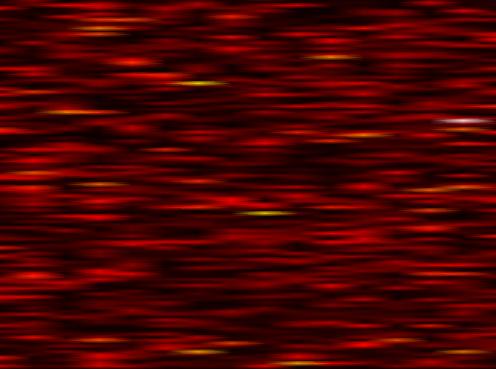
Label: WOLA